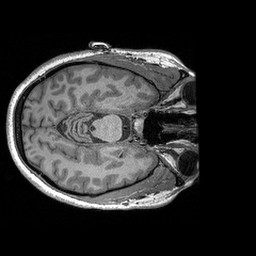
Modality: T1w
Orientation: axial
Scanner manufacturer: siemens
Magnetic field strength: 3 T
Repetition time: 2.3 s
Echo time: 0.00298 s